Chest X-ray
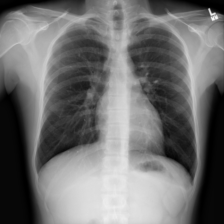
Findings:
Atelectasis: negative
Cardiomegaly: negative
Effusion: negative
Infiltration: positive
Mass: positive
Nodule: negative
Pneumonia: negative
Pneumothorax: negative
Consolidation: negative
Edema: negative
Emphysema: negative
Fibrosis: negative
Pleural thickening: negative
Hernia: negative